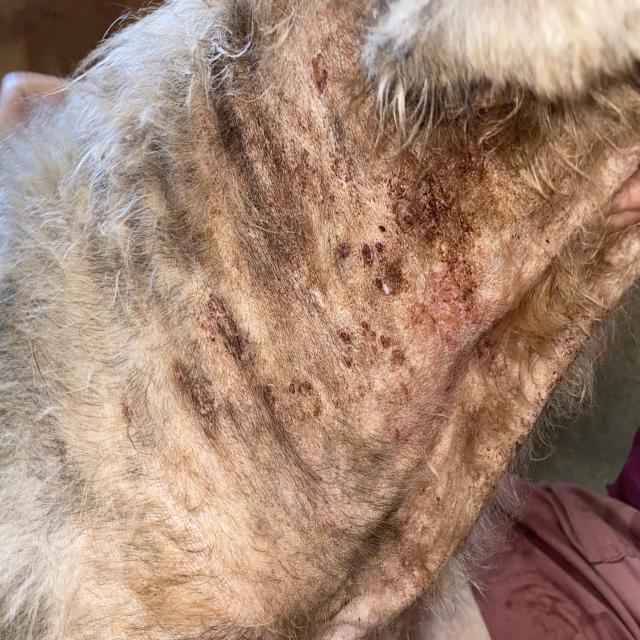
Canine demodicosis (Demodex mange) — caused by Demodex canis mites. Presents with alopecia, follicular papules, pustules, and comedones. Often localized on face and forelimbs.